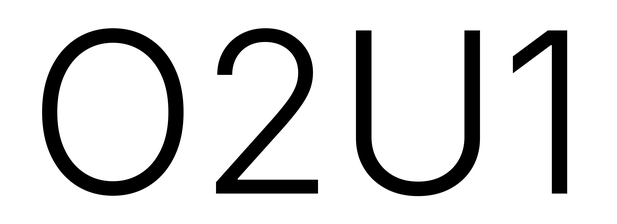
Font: Inter_Light